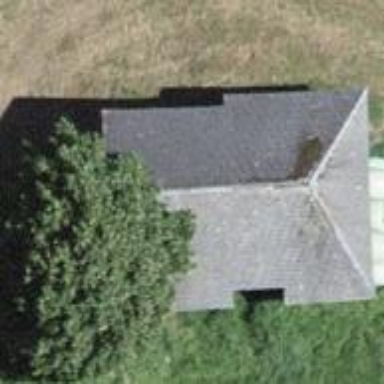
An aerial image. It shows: Rural barn.